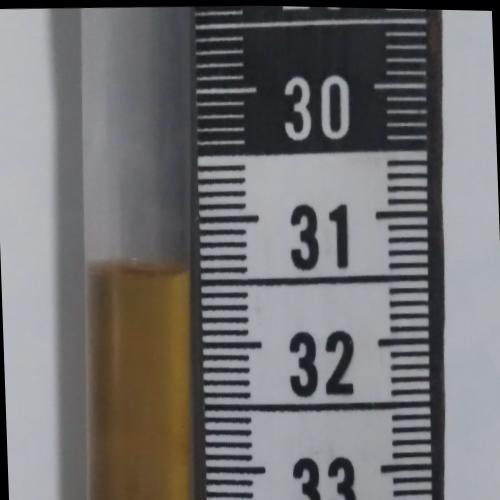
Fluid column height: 31.4 cm